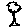
Label: tree